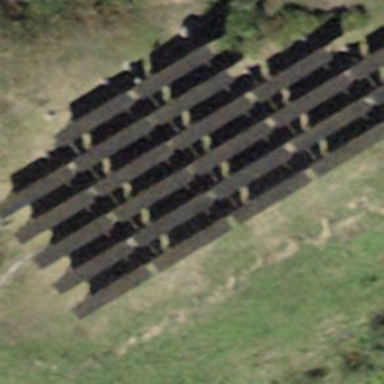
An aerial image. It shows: Solar power generator.